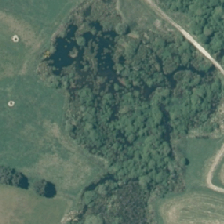
Land cover: herbaceous_freshwater_vege